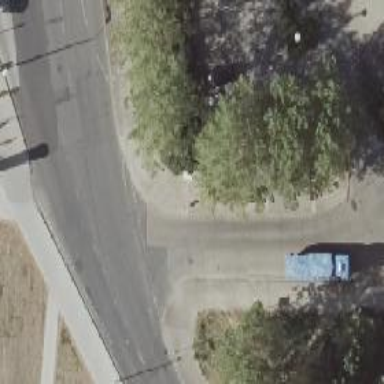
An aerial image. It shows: Unmarked road crossing.